Question: I am working on a web app for mobile phones. The app consists of multiple sliding panels (horizontal), with clickable elements on each panel. I am using touchstart, touchmove, touchend events to capture touch events, and "-webkit-transform: translate3d" to actually move the elements (using Brad Birdsall's swipe.js for horizontal swipe - <URL>. I also added a fading slideshow to the front pannel. The images animated using css to slide and fade in and out:
'''
@-webkit-keyframes slideLeft{
0% {
-webkit-transform: translate3d(0px, 0px, 0px);
opacity:0;
}
30%{
-webkit-transform: translate3d(-60px, 0px, 0px);
opacity:1;
}
70%{
-webkit-transform: translate3d(-140px, 0px, 0px);
opacity:1;
}
100% {
-webkit-transform: translate3d(-200px, 0px, 0px);
opacity:0;
}
}
.slideLeft{
-webkit-animation: slideLeft 10000ms linear;
-moz-animation: slideLeft 10000ms linear;
-o-animation: slideLeft 10000ms linear;
animation: slideLeft 10000ms linear;
}
'''
After adding a couple of these effects, the app now does not load correctly more than 50% of the time. As the browser loads, there are random black rectangles flashing at different places on the screen (see attached screenshots for some examples). Sometimes they flash for a couple of seconds and then go away, but sometimes they continue moving around, causing all the animations to become very slow and jittery.
Here are sample screenshots of what I am seeing. The squares keep moving around the screen:

This problem actually only happens on the samsung galaxy android phones, on the default android browser (chrome works perfectly fine, but I need it to work in the default browser). Everything works perfectly on the iphone, and works okay on all other androids that I tested so far. And on the samsung - occasionally everything loads correctly, but most of the time it doesn't. I tried getting rid of some animations, but the problem is so inconsistent. If I keep refreshing without changing the code, I am bound to see it at some point.
Has anyone had this problem before? I made a simplified version of the app, with just 2 sliding panels and a slideshow on the front panel. The code is on github:
<URL>. You can access the app on your phone at www.webitap.com/test
The black rectangles appear less often in this simplified version, which makes me think that it has something to do with the amount of content that is being loaded. Sometimes they appear in the beginning, and then go away.
I am doing a lot of javascript DOM manipulations on the elements, to ensure that the app fits any screen size. Could this be a potential cause of the problem?
I tried using translateX instead of translate3d and triggering hardware acceleration once by calling translate3d(0,0,0), but the problem persists.
Any insight will be greatly appreciated!
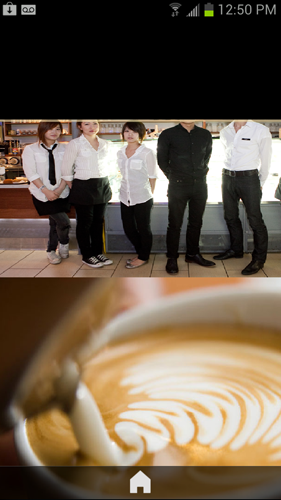
Answer: I solved the issue! Turns out the images I was using were too large. I compressed the images, and now everything works very well.